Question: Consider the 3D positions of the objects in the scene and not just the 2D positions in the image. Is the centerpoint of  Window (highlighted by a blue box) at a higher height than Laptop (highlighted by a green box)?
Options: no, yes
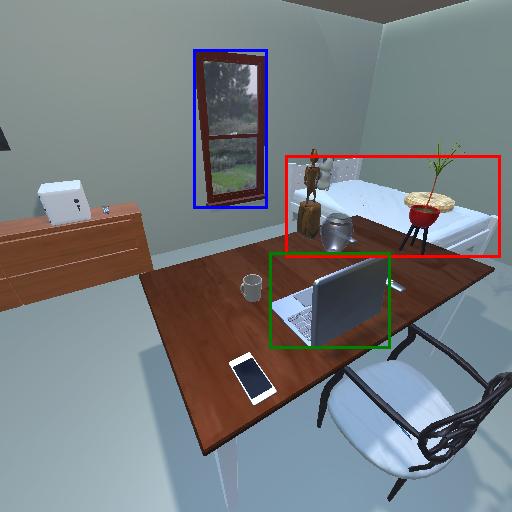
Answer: no